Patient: sex M, age 47
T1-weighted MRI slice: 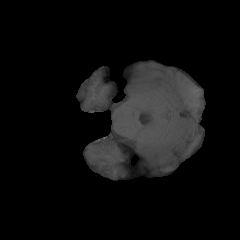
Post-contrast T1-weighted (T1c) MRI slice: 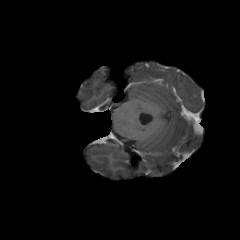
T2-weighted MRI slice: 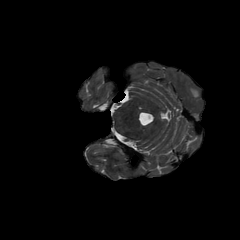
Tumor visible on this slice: yes
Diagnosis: Glioblastoma, IDH-wildtype
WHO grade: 4